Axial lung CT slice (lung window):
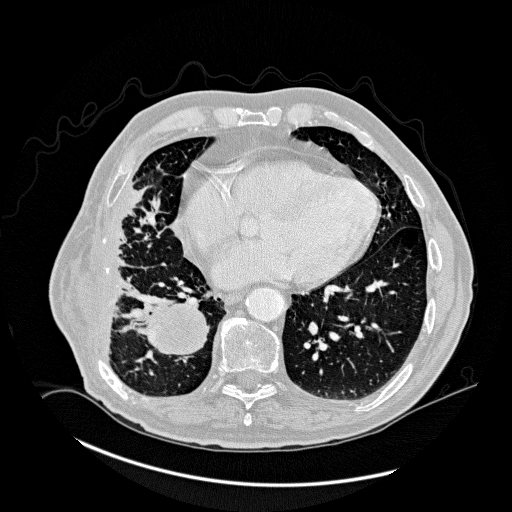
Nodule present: no